Question: I've placed a 'UITextView' into a 'UITableViewCell' and sized it how I want. I can see that the size has been set correctly (by setting the text view's background color). . . however the text within the text view has strange clipping.
How can I avoid this?

Update:
- 'UITextView'- - 'UITextView'-
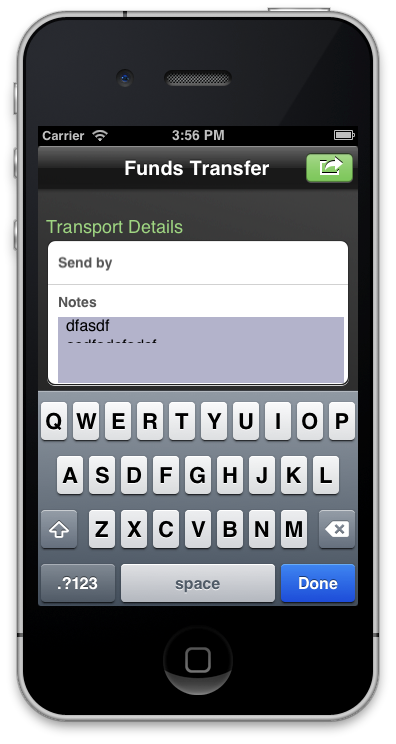
Answer: This issue was caused by a library that adds some convenience methods for UIView placement. For example it contains methods like:
- -
I suspect there was a namespace collision with an internal method used by UITextView, I'm not sure which method caused the problem as yet.